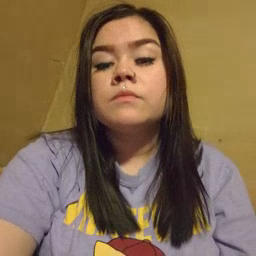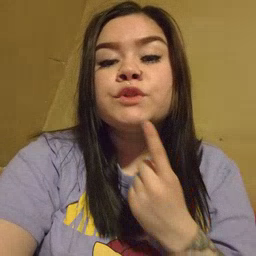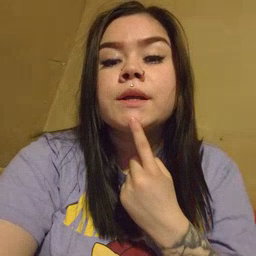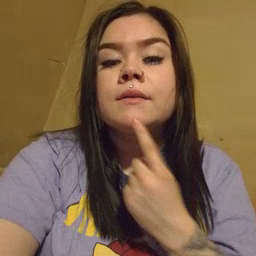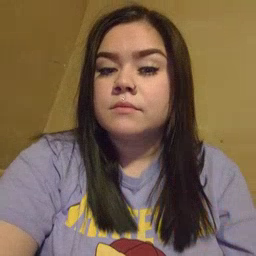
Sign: chin